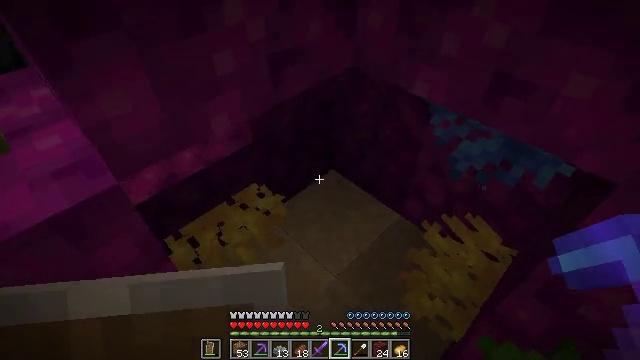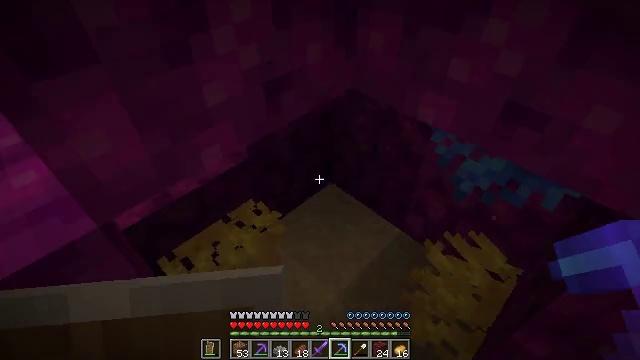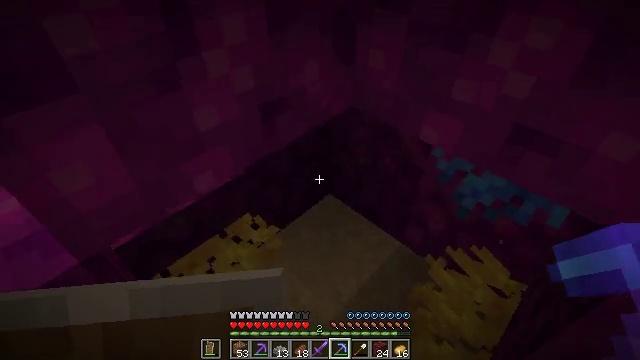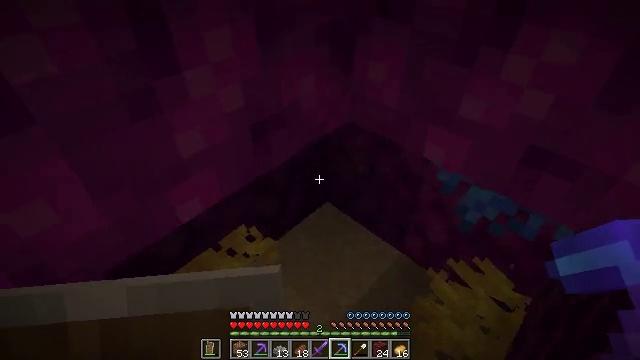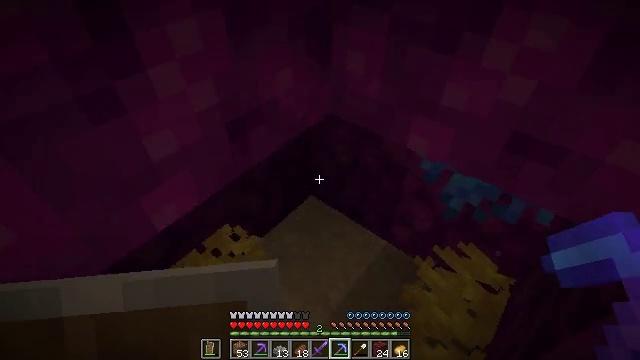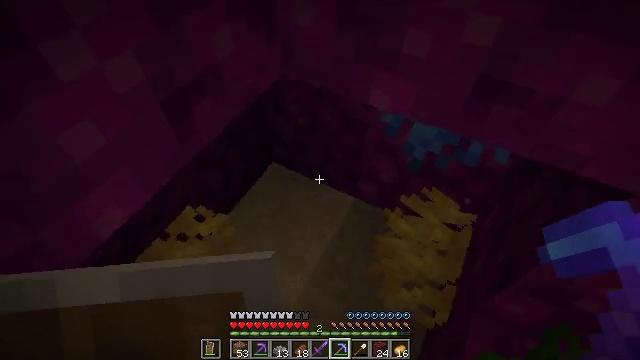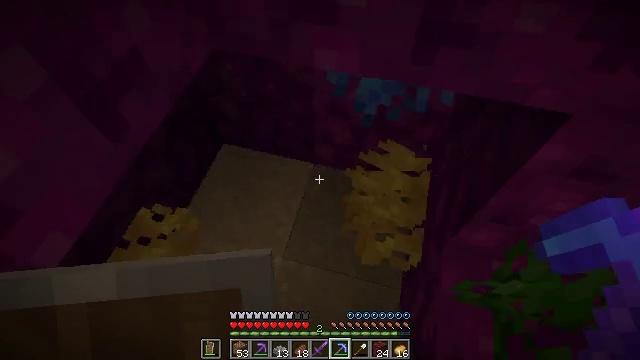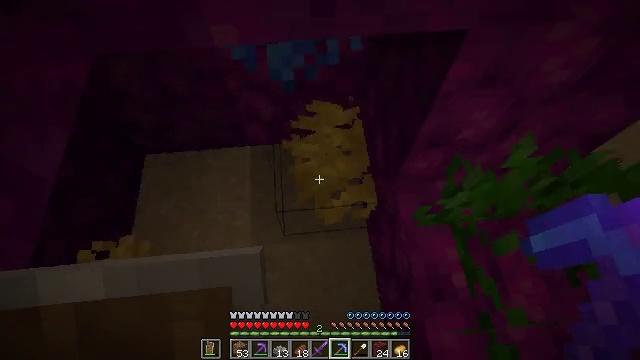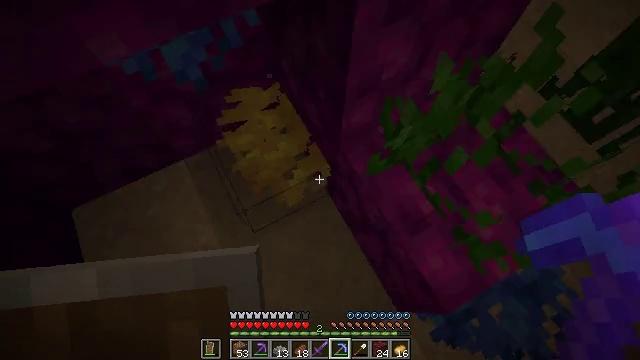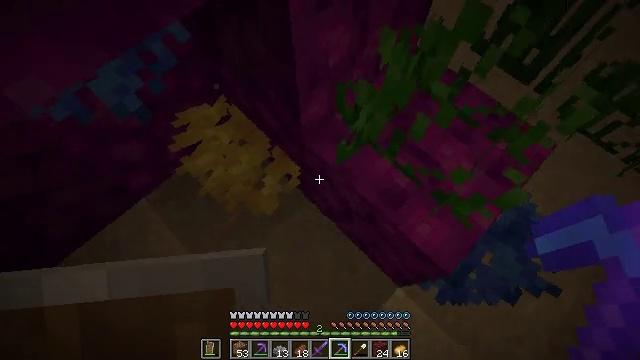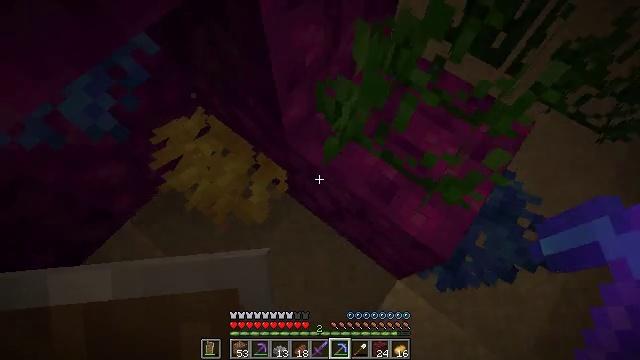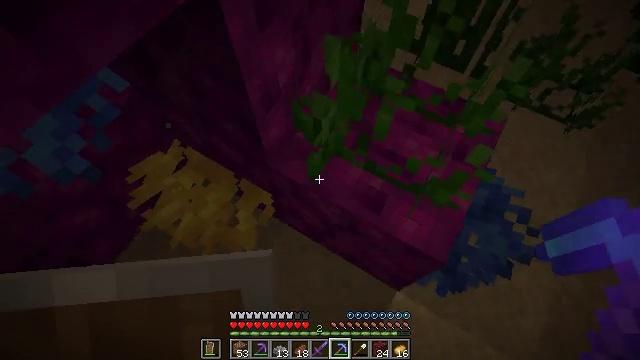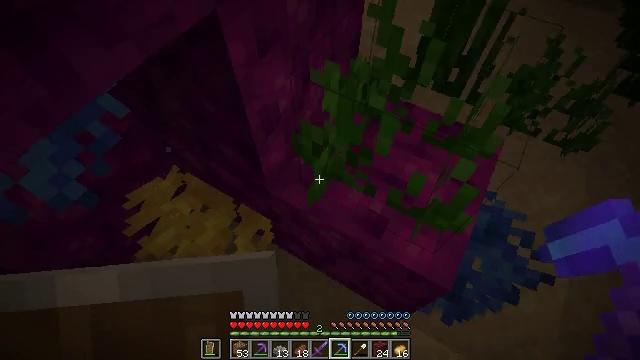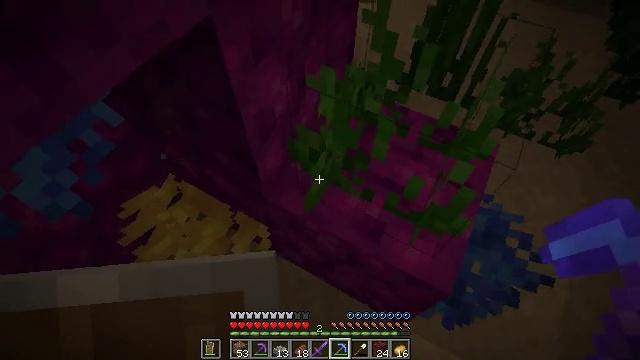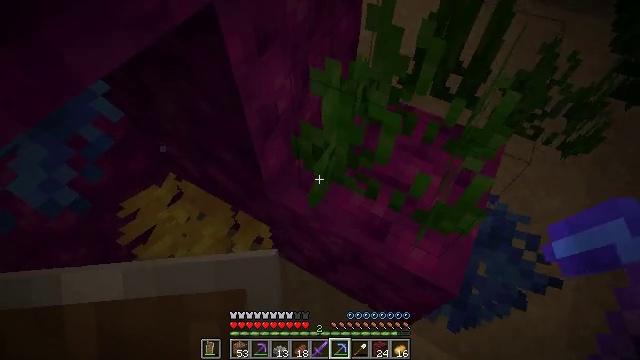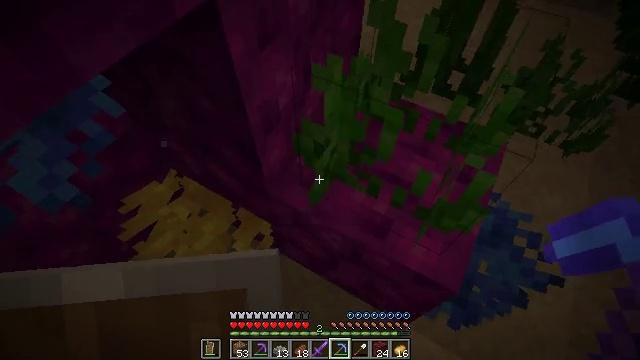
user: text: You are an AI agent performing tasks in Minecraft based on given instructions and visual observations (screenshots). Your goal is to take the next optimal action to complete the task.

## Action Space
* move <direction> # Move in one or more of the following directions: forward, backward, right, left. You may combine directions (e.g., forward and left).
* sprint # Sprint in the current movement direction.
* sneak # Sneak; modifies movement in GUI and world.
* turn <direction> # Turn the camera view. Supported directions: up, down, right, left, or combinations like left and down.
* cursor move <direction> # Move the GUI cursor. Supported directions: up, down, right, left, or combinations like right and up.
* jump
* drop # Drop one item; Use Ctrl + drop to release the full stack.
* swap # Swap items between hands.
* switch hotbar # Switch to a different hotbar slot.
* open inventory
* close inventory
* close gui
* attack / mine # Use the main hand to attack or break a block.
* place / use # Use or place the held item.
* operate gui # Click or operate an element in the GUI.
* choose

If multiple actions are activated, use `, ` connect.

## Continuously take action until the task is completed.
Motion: motion action
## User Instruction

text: mine block bubble coral block
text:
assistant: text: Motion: move forward, turn up
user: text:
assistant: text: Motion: move forward, turn up
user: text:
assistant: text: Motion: no_op
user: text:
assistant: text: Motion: turn right and down
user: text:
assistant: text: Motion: turn right and down
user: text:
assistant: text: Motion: turn right and down
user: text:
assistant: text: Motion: turn right and down
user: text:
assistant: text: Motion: turn right and down
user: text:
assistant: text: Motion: turn right
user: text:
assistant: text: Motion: turn right
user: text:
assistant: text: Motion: turn right and up
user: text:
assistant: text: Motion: turn up
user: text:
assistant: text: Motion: turn right and up
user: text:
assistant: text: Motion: no_op
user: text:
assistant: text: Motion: no_op
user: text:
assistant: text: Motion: turn left
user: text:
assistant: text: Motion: turn left
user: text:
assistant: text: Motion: turn right and down
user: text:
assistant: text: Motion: turn right and down
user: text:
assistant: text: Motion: turn right and down
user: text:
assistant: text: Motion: turn right and down
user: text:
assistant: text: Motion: turn right
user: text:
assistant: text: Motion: no_op
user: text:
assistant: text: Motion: attack / mine
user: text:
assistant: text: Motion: turn right and up, attack / mine
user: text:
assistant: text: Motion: turn right and up, attack / mine
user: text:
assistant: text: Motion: turn right and up, attack / mine
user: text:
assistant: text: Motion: turn right, attack / mine
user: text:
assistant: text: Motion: attack / mine
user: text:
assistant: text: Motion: attack / mine